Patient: sex M, age 62
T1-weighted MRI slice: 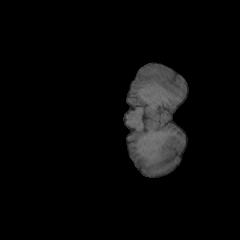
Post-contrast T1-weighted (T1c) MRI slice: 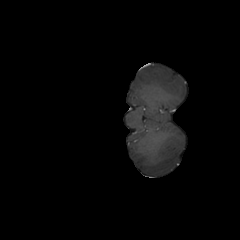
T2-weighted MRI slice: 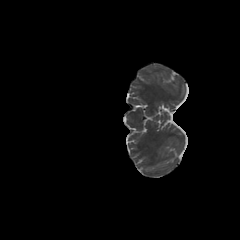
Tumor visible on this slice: no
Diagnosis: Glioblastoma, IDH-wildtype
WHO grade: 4